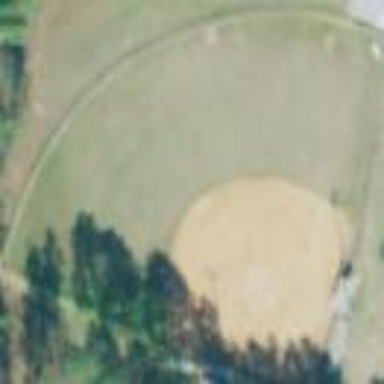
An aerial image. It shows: Baseball pitch for leisure and sports activities.